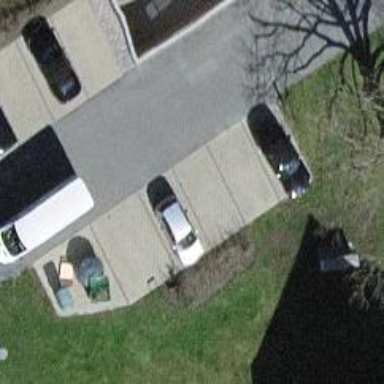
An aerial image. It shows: Street side parking area.